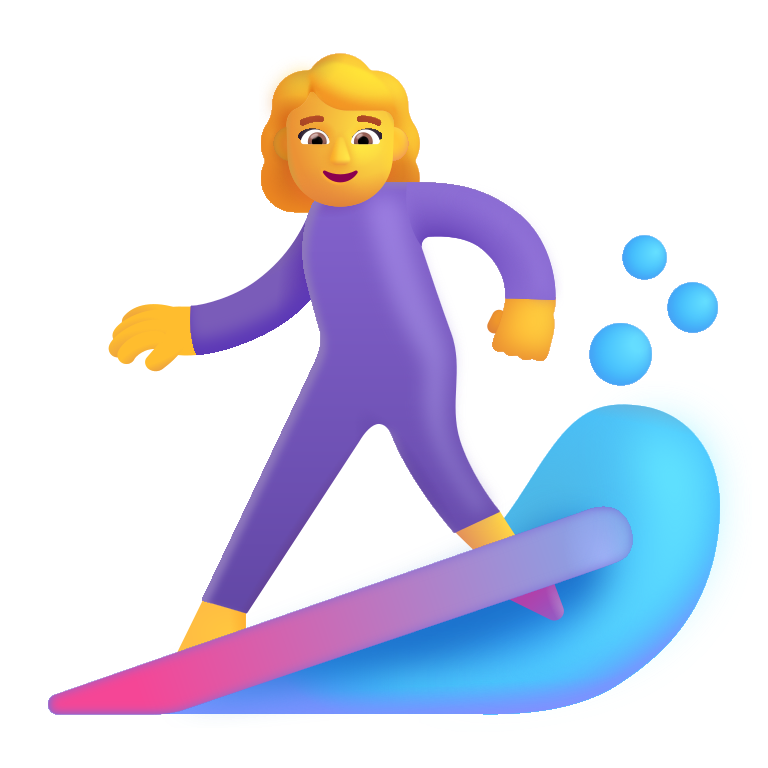
woman surfing color default